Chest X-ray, AP view. Patient: 61 years old, sex M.
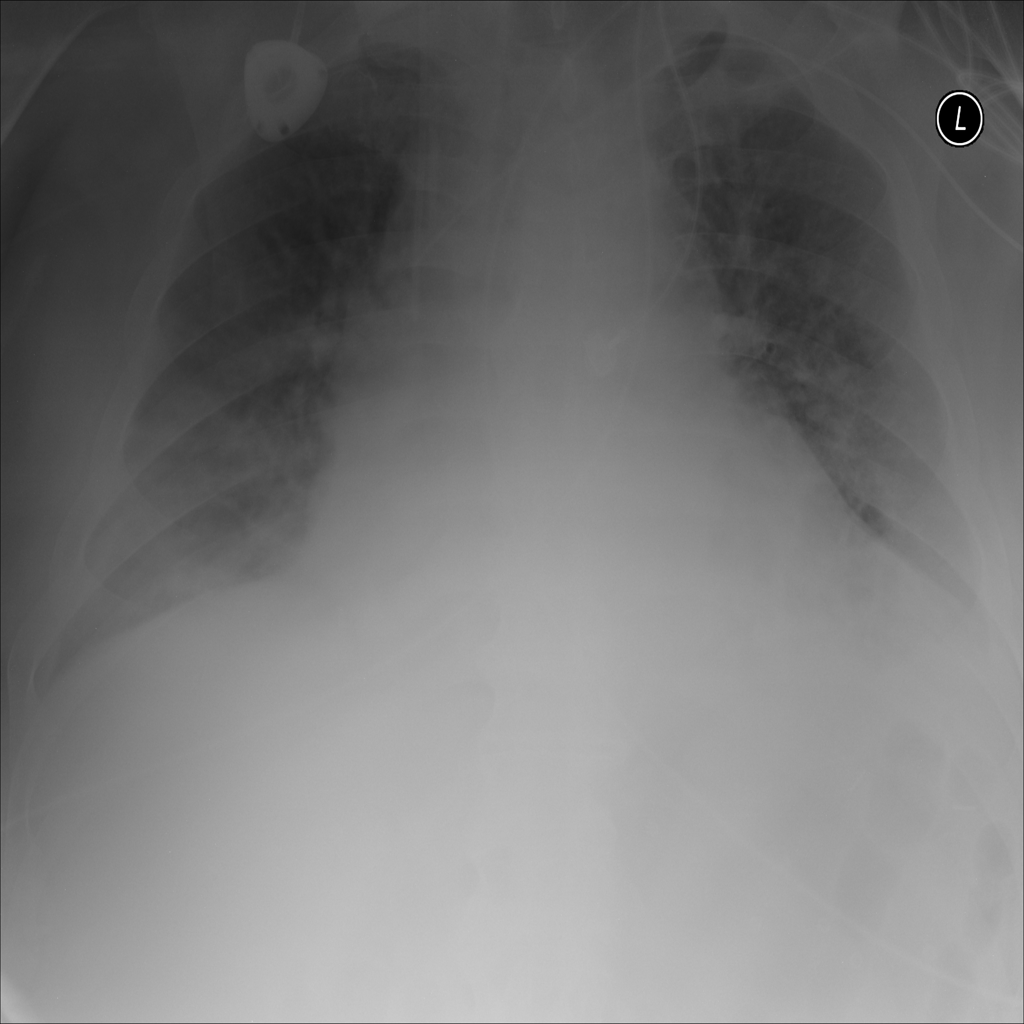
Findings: Cardiomegaly, Effusion